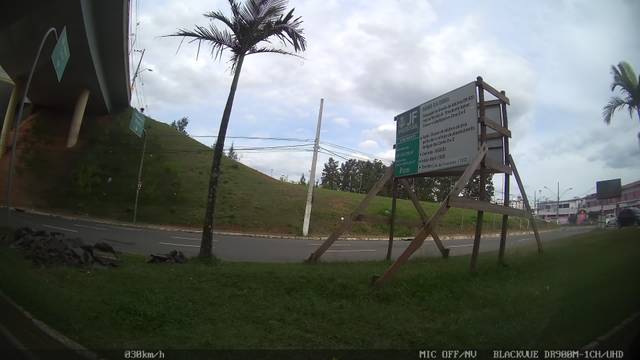
Region: Brazil
Coordinates: -21.781, -43.362